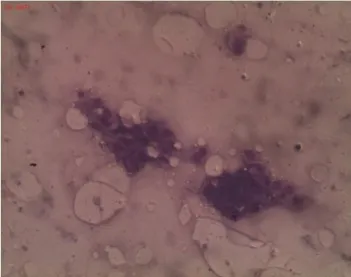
Pathological, 90-gene expression assay and cytology results of case 4. (C) The cytology results showed cancer cells in the kidney puncture smear.
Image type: pathology (acid_fast)